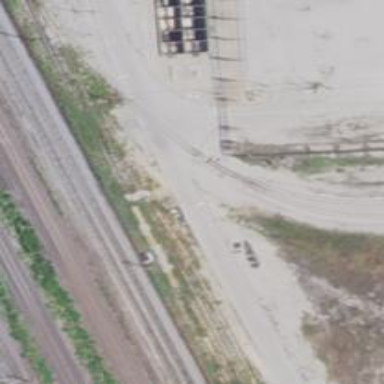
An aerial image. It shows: Railway level crossing.